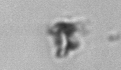
Label: detritus